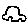
Label: car